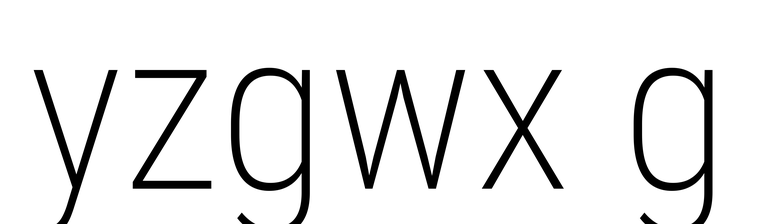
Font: Roboto_Condensed_ExtraLight